Question: I just recently got Google Play services installed and it has broken some of my code.
The following code is broken now:
'''
/**
* get back camera facing id (non google play services approach)
* @return camera id (-1 if not found)
*/
private int getCameraFacingBack() {
int cameraId = -1;
// get the number of cameras
int numberOfCameras = Camera.getNumberOfCameras();
// check all cameras
for (int i = 0; i < numberOfCameras; i++) {
CameraInfo info = new CameraInfo();
Camera.getCameraInfo(i, info);
if (info.facing == CameraInfo.CAMERA_FACING_BACK) {
cameraId = i;
break;
}
}
return cameraId;
}
'''
Anyway to get the back camera via a Google Play service way? These are the two emulator images:

The top image works.
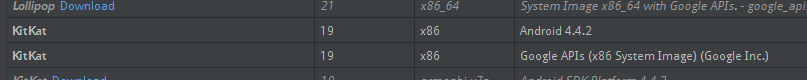
Answer: It's been a long night. I forgot to add my webcam as a camera on the Google API image emulator. DOH.